Question: From where I can get the comments data of posts from Ad Manager? Those posts are not going to page, but I need to retrieve the comments. Is there any way to get the comments from Graph API?

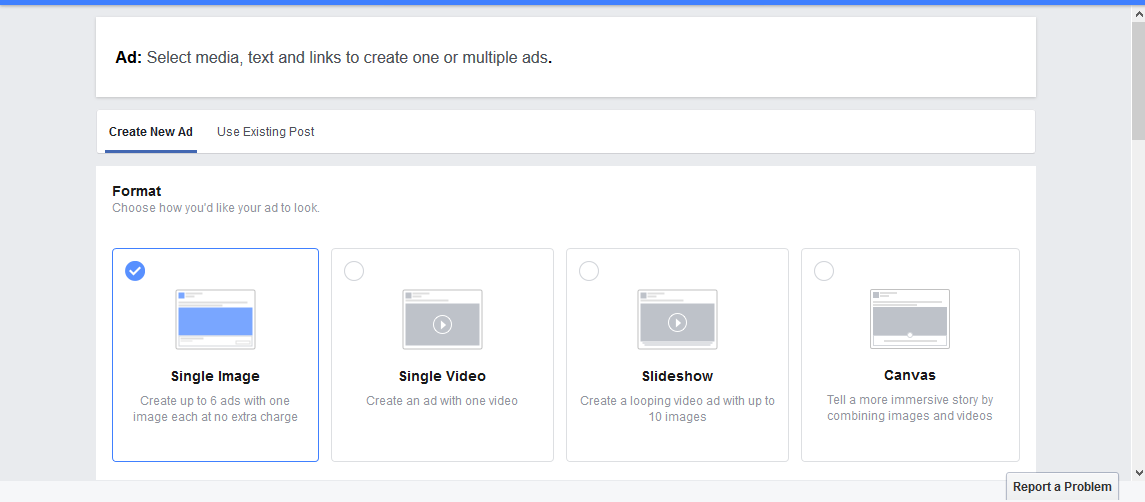
Answer: So you should be able to get a post's comments via Graph API. The comments are edges belonging to a post:
- <URL>
Comments on a post are not available in Ads Manager or Power Editor.